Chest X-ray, AP view. Patient: 48 years old, sex M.
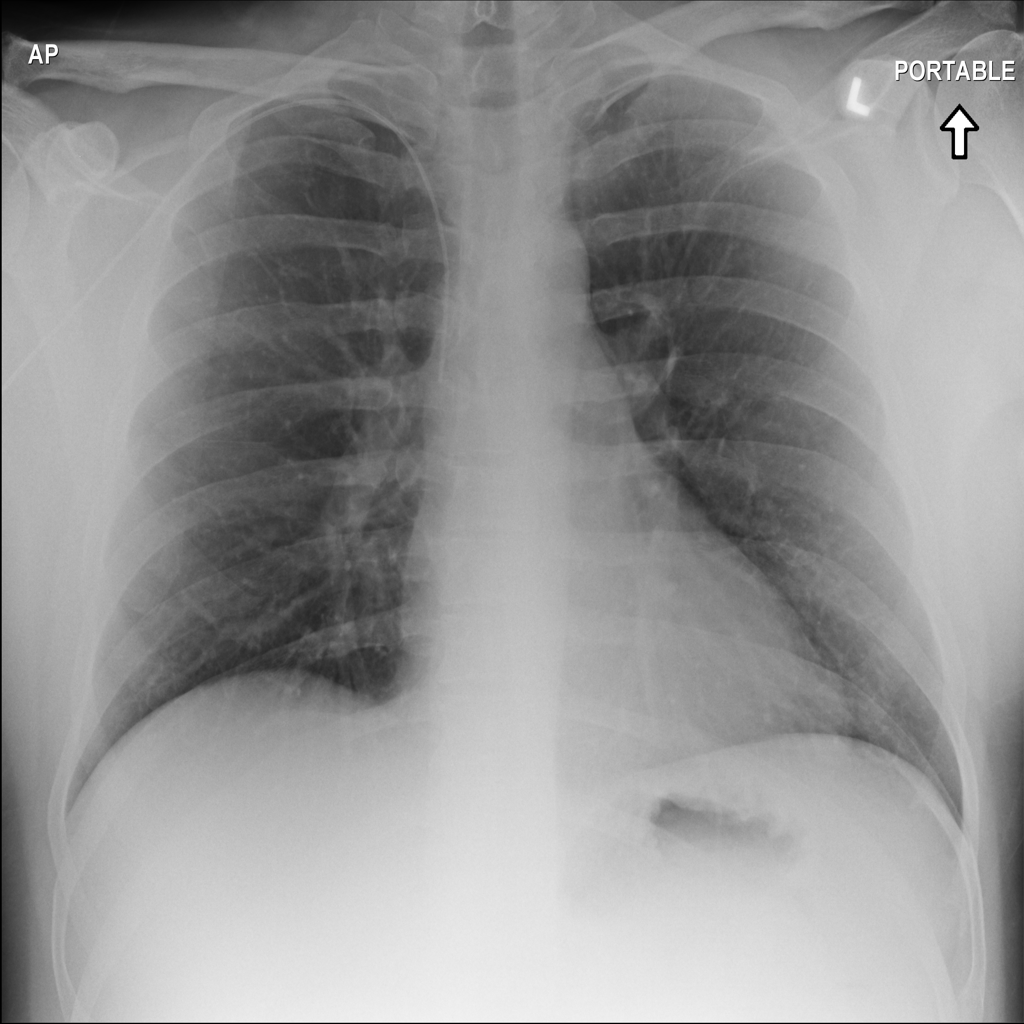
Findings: No Finding